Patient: sex F, age 51
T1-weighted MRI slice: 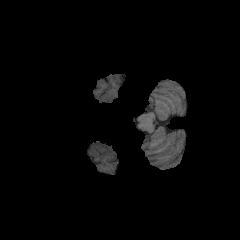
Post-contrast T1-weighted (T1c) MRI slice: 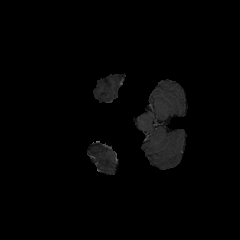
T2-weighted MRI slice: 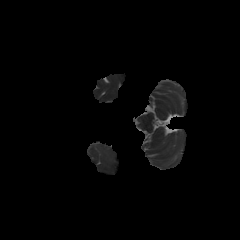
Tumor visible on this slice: yes
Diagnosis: Glioblastoma, IDH-wildtype
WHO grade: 4